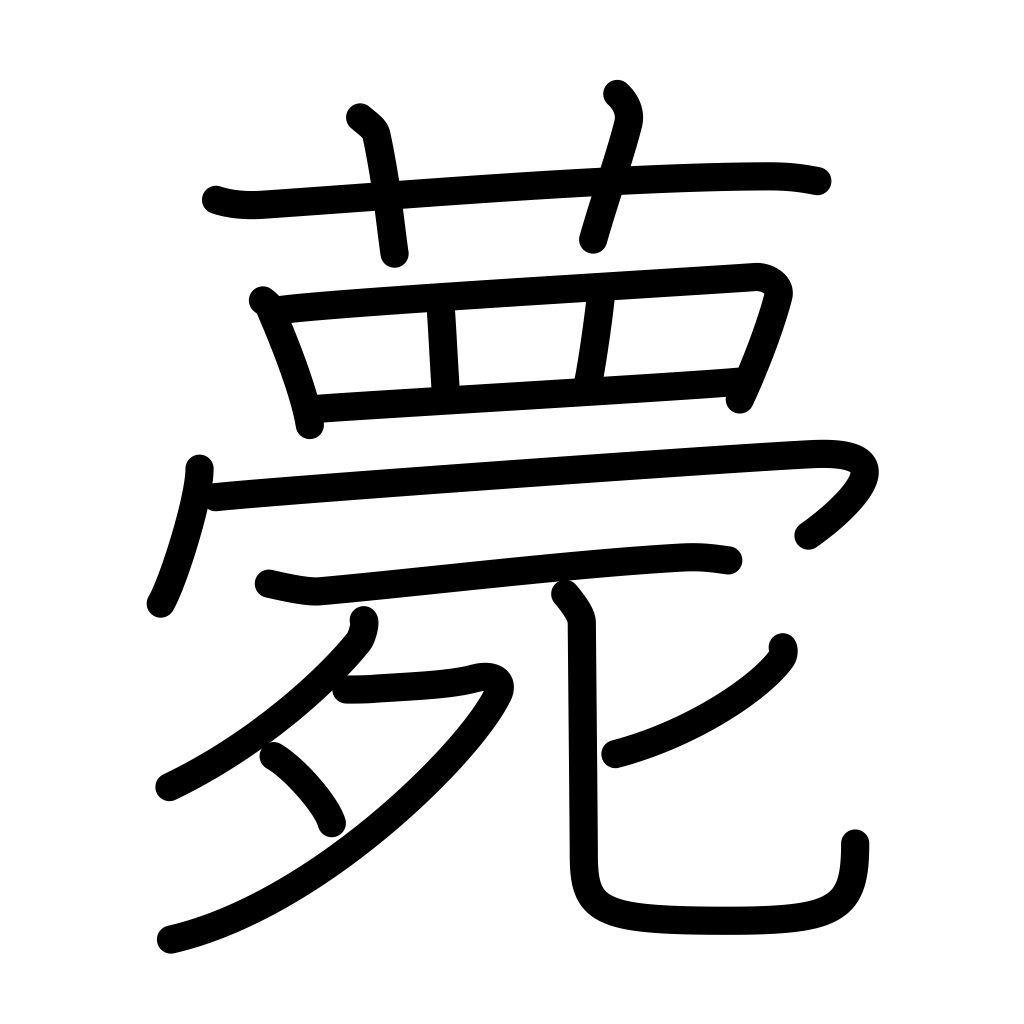
Meaning: die